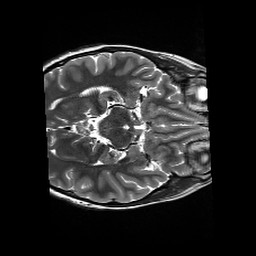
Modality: T2w
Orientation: axial
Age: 18
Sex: female